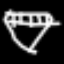
Label: diamond